Field crop: maize
Growth stage: 1
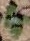
Species: chenopodium